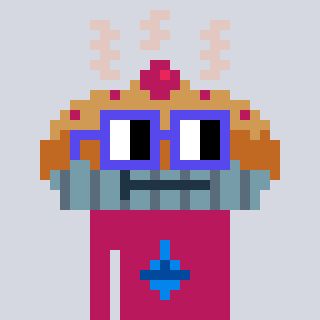
a pixel art character with square blue glasses, a pie-shaped head and a darkpink-colored body on a cool background